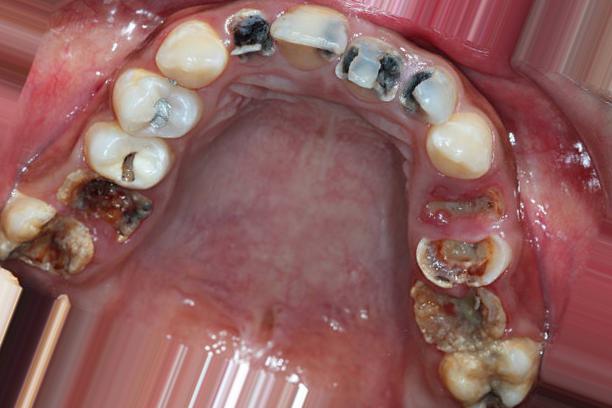
Condition: Caries